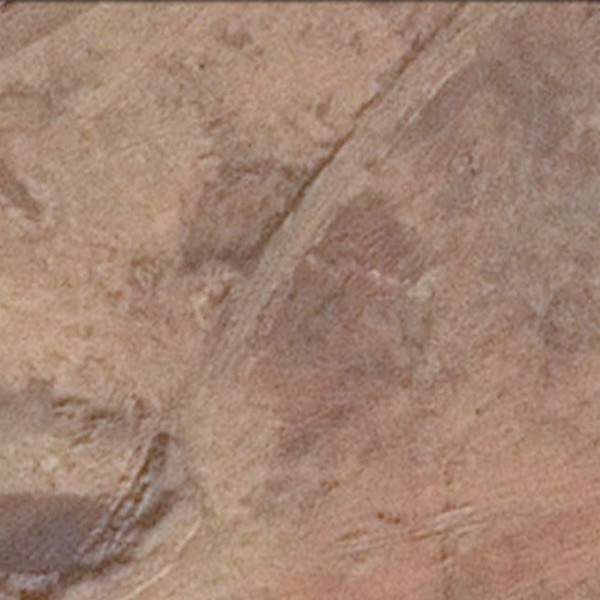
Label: BareLand